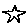
Label: star